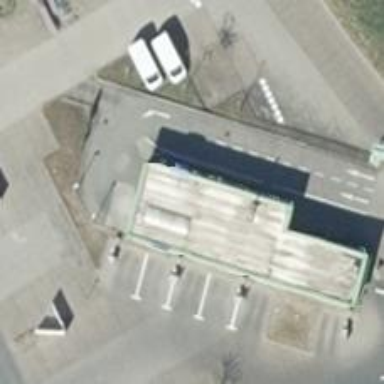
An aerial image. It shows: Car wash facility.